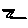
Label: zigzag